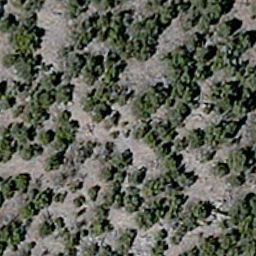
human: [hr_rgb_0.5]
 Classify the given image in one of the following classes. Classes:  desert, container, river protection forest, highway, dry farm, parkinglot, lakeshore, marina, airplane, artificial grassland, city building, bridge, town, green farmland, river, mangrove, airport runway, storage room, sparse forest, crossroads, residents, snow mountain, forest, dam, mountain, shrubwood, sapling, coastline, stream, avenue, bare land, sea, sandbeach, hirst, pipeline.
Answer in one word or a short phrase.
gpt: sparse forest